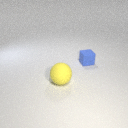
large yellow rubber sphere to the left of small blue rubber cube